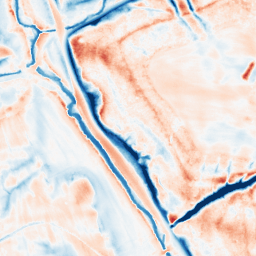
Category: edge_preserving
Decomposition family: guided
Decomposition parameters: radius: 8
eps: 0.01
Upsampling method: cubic_mitchell
Upsampling parameters: scale: 8
Upsampling scale: 8